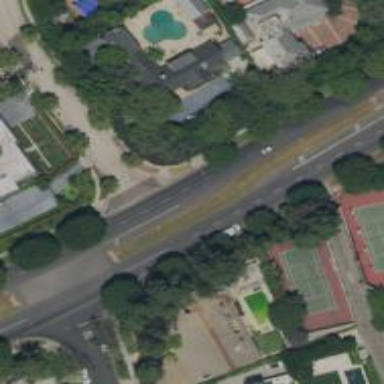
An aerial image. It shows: Secondary road surrounded by residential properties.